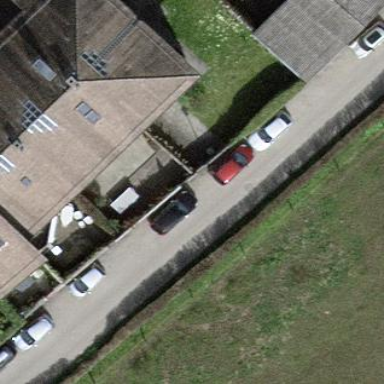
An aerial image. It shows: Garden enclosed by fence.